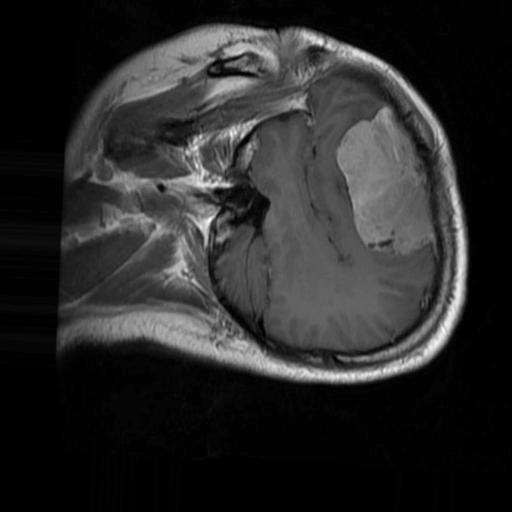
Label: brain_menin